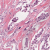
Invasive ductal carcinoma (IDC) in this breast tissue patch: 1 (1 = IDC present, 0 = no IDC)